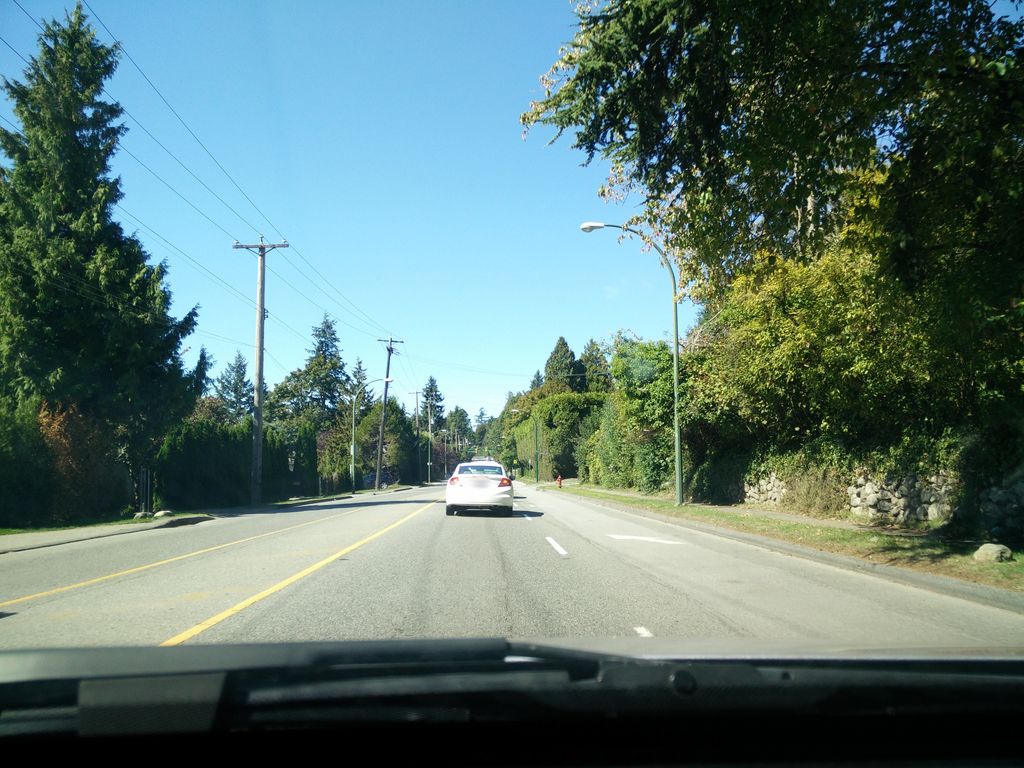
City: vancouver